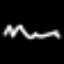
Label: squiggle